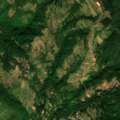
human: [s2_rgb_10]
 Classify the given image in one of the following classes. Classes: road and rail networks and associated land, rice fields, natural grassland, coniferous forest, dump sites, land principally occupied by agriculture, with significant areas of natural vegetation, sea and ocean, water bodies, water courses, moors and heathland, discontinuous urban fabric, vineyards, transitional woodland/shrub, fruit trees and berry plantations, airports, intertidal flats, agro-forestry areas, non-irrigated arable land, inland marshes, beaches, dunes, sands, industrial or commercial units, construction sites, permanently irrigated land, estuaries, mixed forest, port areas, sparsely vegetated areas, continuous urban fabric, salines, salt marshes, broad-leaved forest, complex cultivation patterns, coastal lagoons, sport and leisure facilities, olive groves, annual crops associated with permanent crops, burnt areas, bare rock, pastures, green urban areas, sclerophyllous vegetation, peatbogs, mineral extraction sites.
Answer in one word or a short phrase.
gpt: broad-leaved forest, mixed forest, transitional woodland/shrub